The plot is a Hilbert-envelope spectrum of a rotating bearing's acceleration signal, annotated with the bearing's characteristic defect frequencies. Diagnose the bearing from this image, choosing from: normal, inner_race, outer_race, ball.
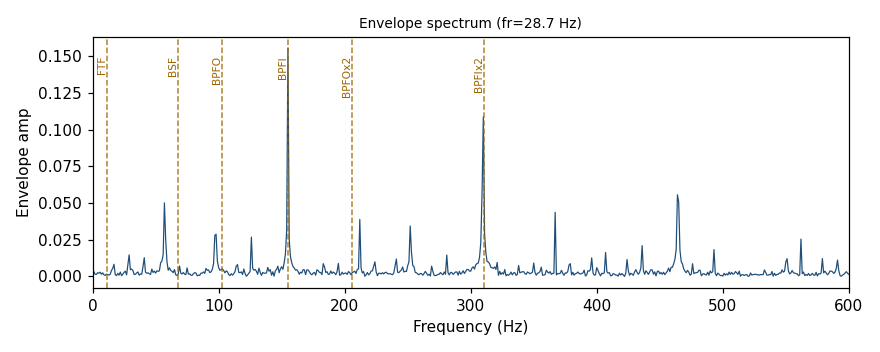
Answer: inner_race